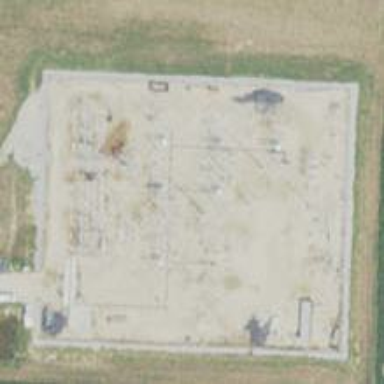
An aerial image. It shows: Minor distribution power substation.